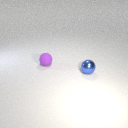
small blue metal sphere to the right of small purple rubber sphere